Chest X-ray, AP view. Patient: 65 years old, sex M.
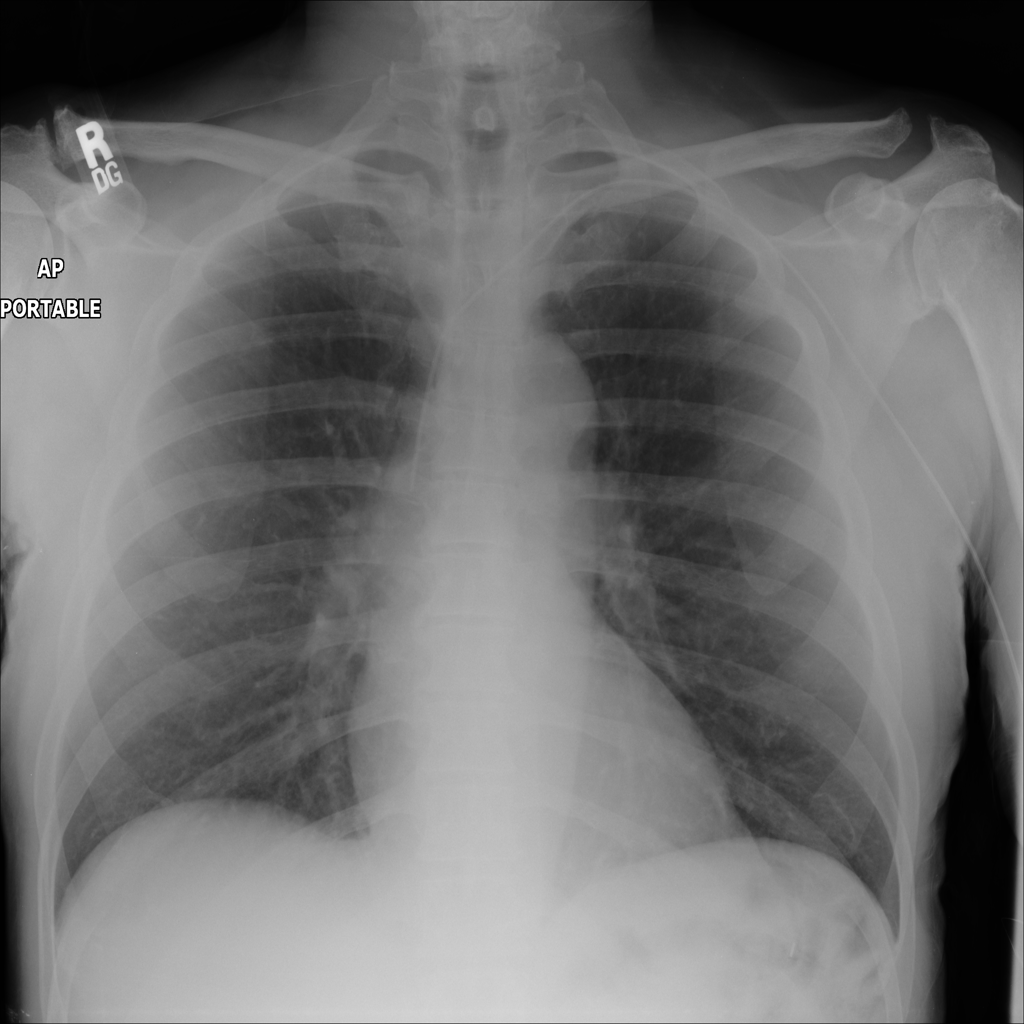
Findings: No Finding